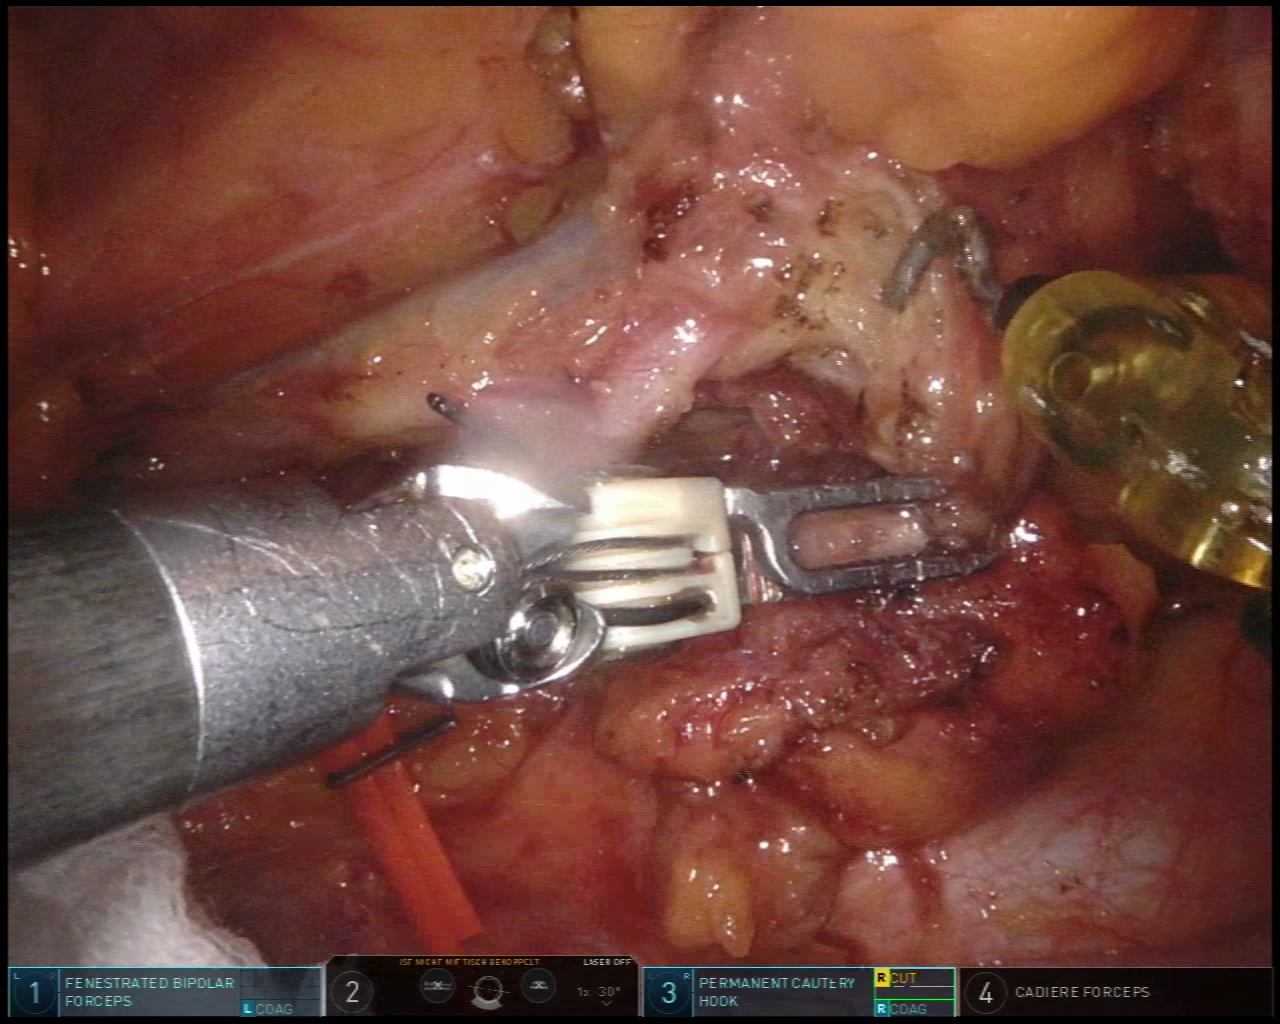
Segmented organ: inferior_mesenteric_artery
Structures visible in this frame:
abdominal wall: no
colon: no
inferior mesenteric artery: yes
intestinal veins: yes
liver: no
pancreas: no
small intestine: no
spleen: no
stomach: no
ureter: no
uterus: no
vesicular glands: no